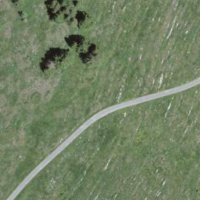
EUNIS habitat code: 23
Species observed at this site:
Euphorbia cyparissias